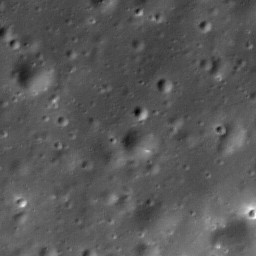
Host type: background_regolith
Lunar coordinates: latitude nan, longitude nan